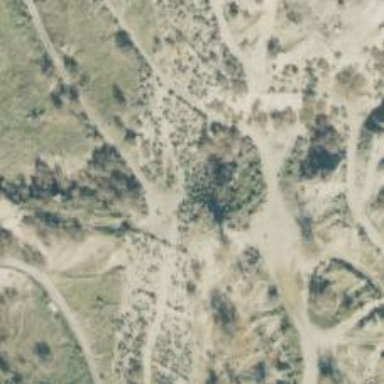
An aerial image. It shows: Disc golf hole.